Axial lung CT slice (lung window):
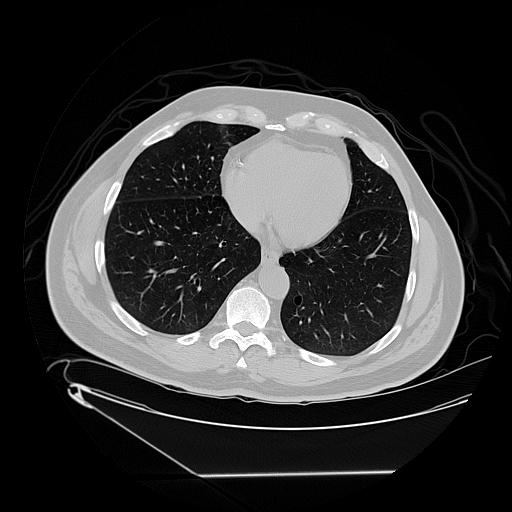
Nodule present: no